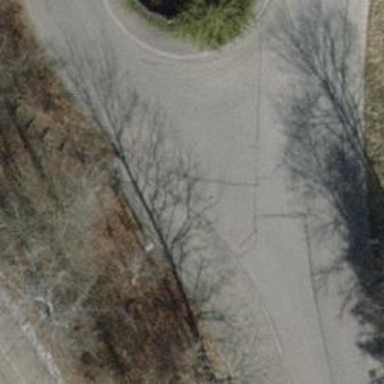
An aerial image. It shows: Raised kerb.